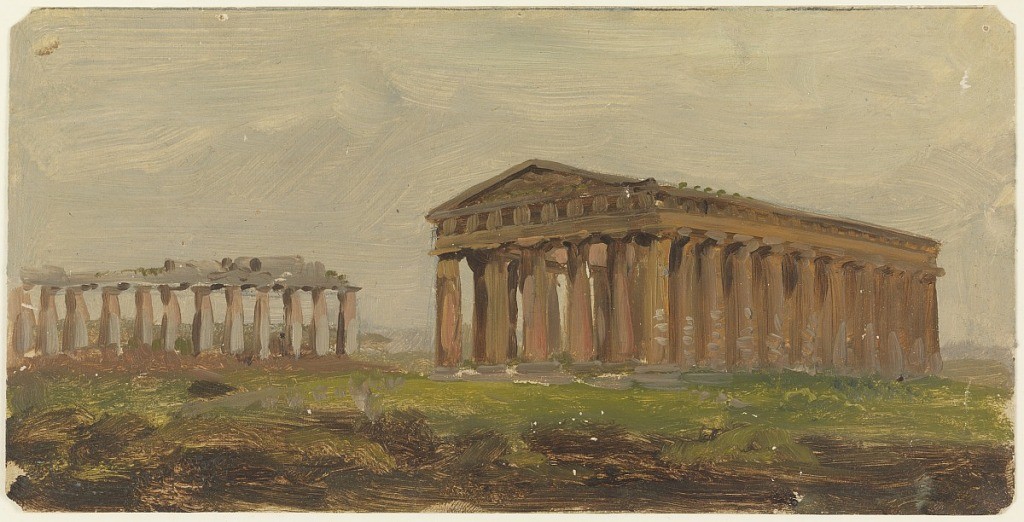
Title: Temples of Hera at Paestum, Italy
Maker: Frederic Edwin Church, American, 1826–1900
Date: April 1869
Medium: Brush and oil, graphite on off-white paperboard
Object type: Drawing
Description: Architecture and landscape sketch showing oblique views of the Temples of Hera I and II at Paestum, Italy. The Temple of Hera II is prominently featured at right, with its intact pediment, entablature, and colonnades that extend obliquely toward the background. A view of the Temple of Hera I, with its collapsed roof, is partially cut off along the left margin. Brown and grassy soil comprise the foreground, while gray clouds fill the sky above.